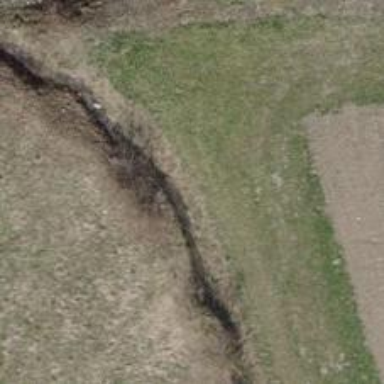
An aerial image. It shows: Ditch in the surroundings.